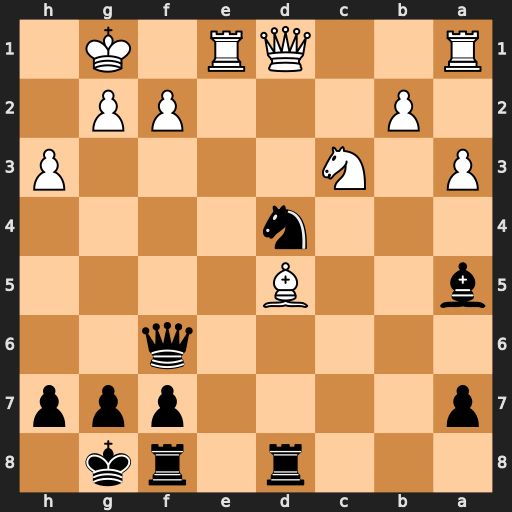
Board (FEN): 3r1rk1/p4ppp/5q2/b2B4/3n4/P1N4P/1P3PP1/R2QR1K1
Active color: b
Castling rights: -
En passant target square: -
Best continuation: Nb5 Nxb5 Bxe1 Qxe1 Rxd5